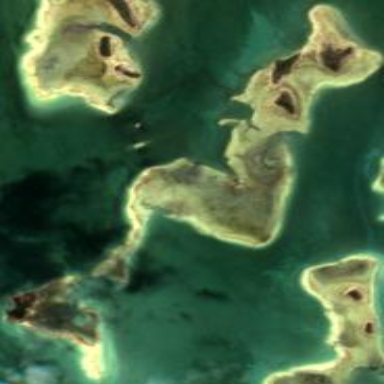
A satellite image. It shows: Island with natural coastline.